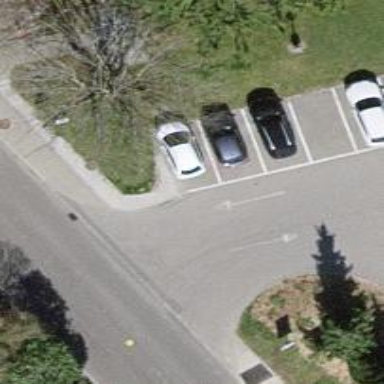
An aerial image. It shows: Parking aisle designated as service road.